Interaction volume radius: 10 \u00c5
Interaction volume height: 30 \u00c5
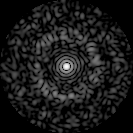
Disorder parameter: 0.8226